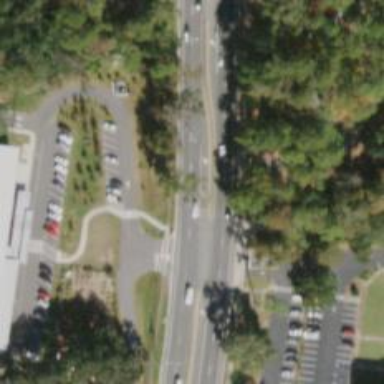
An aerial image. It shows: Unmarked crossing on footway.